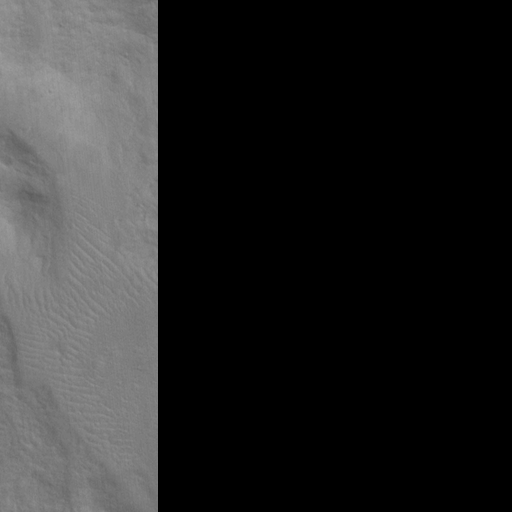
Objects detected: cone